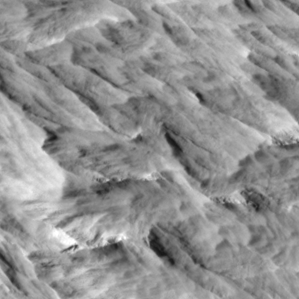
Label: non_frost